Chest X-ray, PA view. Patient: 11 years old, sex F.
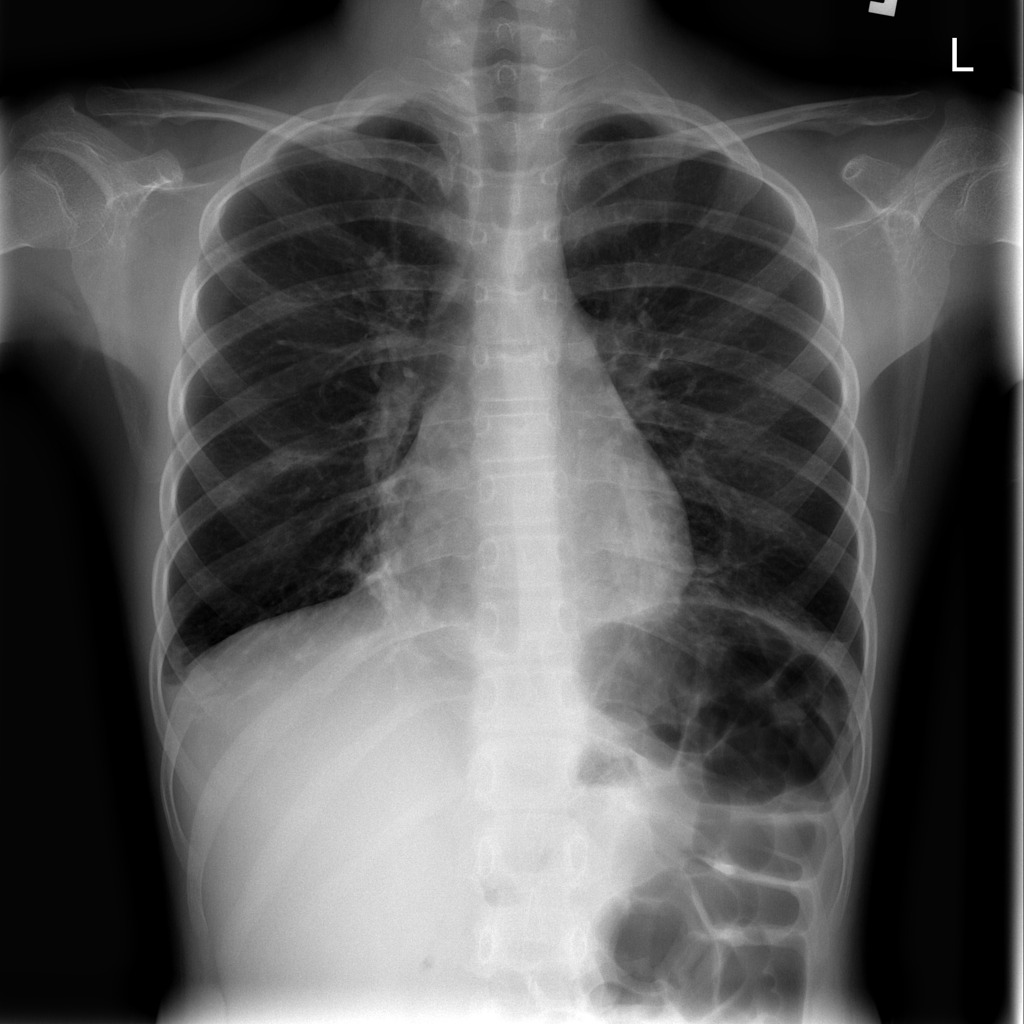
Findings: Infiltration